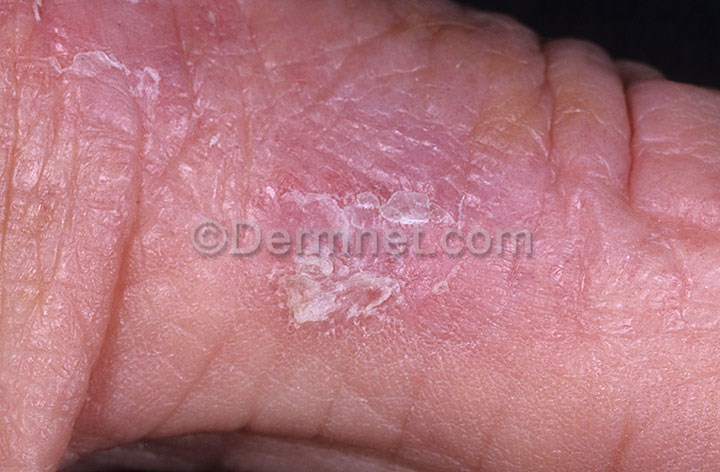
Disease: Actinic Keratosis Basal Cell Carcinoma and other Malignant Lesions